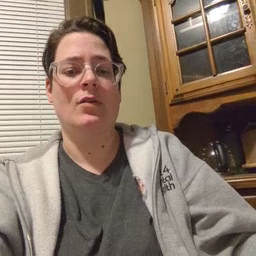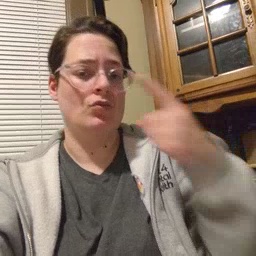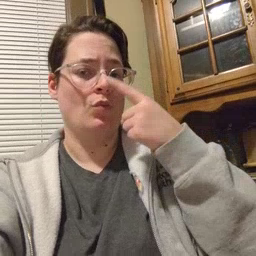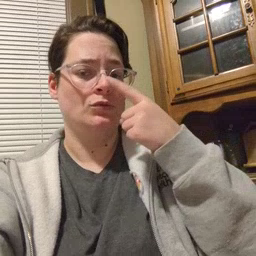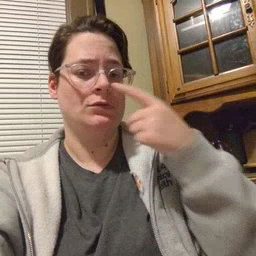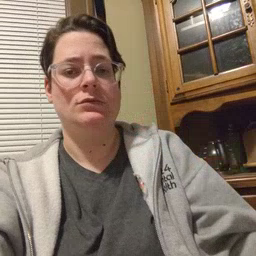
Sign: nose